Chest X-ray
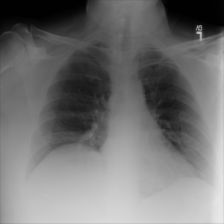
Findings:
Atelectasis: negative
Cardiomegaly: negative
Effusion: negative
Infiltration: negative
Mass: negative
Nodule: negative
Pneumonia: negative
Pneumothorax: negative
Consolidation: negative
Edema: negative
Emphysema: negative
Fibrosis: negative
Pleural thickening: negative
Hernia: negative